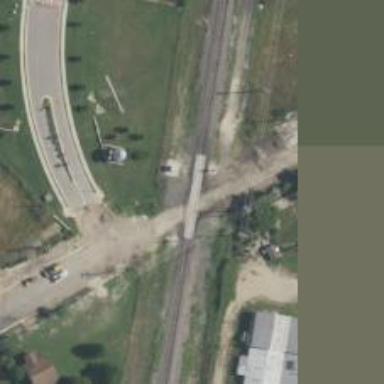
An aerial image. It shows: Railway level crossing.